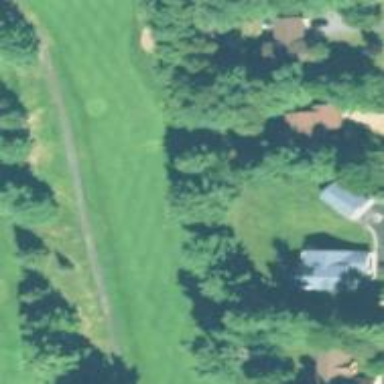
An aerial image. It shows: Golf hole.